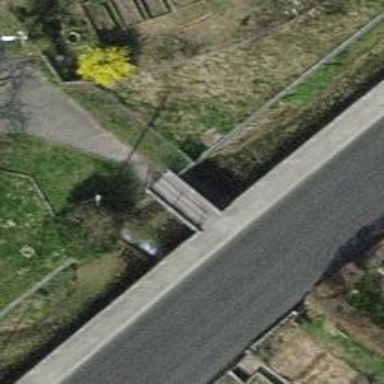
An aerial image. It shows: Footway on bridge.